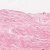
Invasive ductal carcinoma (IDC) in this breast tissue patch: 0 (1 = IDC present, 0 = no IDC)